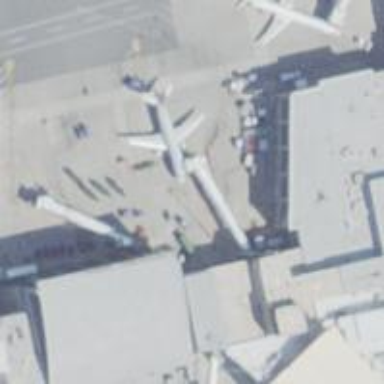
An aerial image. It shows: Airport gate.